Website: apple
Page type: payment
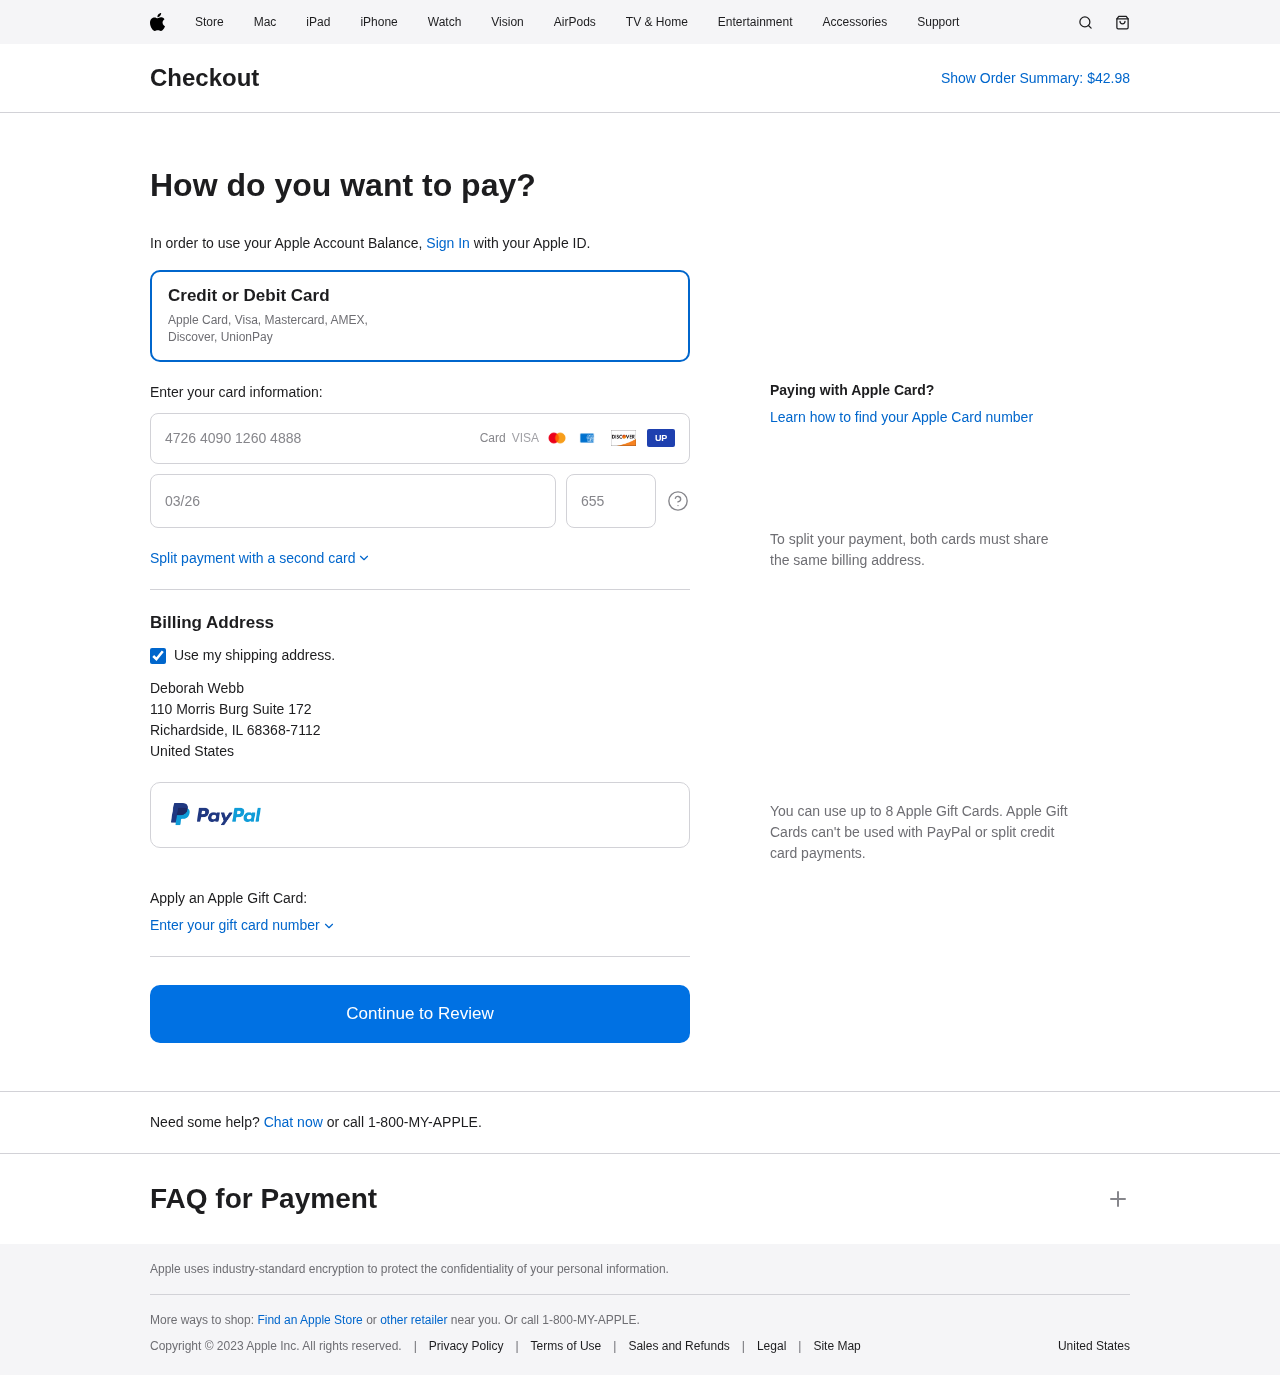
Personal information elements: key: PII_CARD_CVV
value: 655
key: PII_CARD_EXPIRY
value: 03/26
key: PII_CARD_NUMBER
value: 4726 4090 1260 4888
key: PII_COUNTRY
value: United States
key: PII_FULLNAME
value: Deborah Webb
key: PII_STREET
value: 110 Morris Burg Suite 172
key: PII_CITY_STATE_ZIP
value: Richardside, IL 68368-7112
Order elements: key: ORDER_TOTAL
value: $42.98